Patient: sex F, age 67
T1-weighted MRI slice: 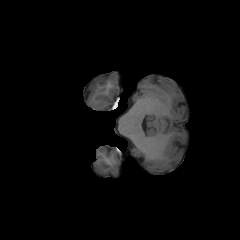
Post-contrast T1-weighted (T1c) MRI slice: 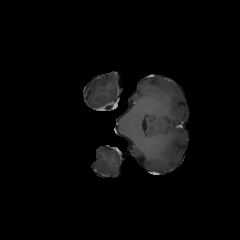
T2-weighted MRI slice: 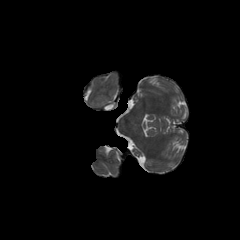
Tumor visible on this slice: no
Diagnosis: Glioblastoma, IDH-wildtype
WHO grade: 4